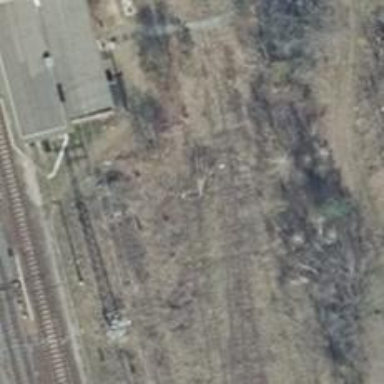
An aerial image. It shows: Abandoned railway yard is depicted.